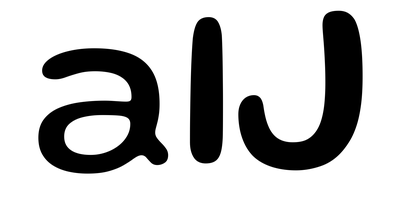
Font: Gluten_Regular